Aerial crown-view tile of a tropical tree (Barro Colorado Island, Panama), acquired 20241014:
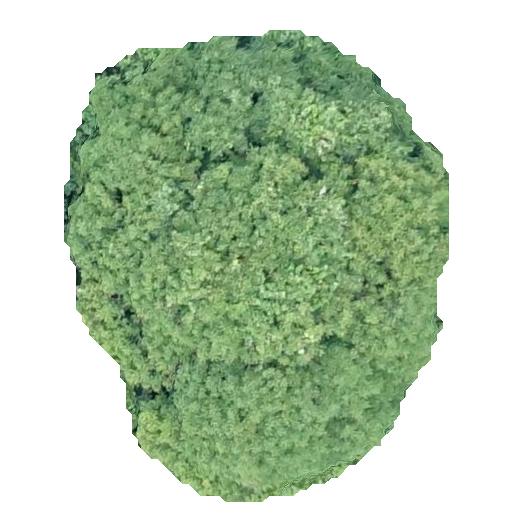
Species: Astronium graveolens
GBIF accepted scientific name: Astronium graveolens
Crown area: 217.121 m²